Question: I'm working on some ML classification problem on jupyter notebook. consider following code
# Code (cell 1)
'''
# all imports goes here
w.filterwarnings('ignore')
# define scoring method
scoring = 'accuracy'
# Define models to train
names = ["Nearest Neighbors", "Gaussian Process",
"Decision Tree", "Random Forest", "Neural Net", "AdaBoost",
"Naive Bayes", "SVM Linear", "SVM RBF", "SVM Sigmoid"]
classifiers = [
KNeighborsClassifier(n_neighbors = 3),
GaussianProcessClassifier(1.0 * RBF(1.0)),
DecisionTreeClassifier(max_depth=5),
RandomForestClassifier(max_depth=5, n_estimators=10, max_features=1),
MLPClassifier(alpha=1),
AdaBoostClassifier(),
GaussianNB(),
SVC(kernel = 'linear'),
SVC(kernel = 'rbf'),
SVC(kernel = 'sigmoid')
]
models = zip(names, classifiers)
# evaluate each model in turn
results = []
names = []
for name, model in models:
kfold = model_selection.KFold(n_splits=10, random_state = seed)
cv_results = model_selection.cross_val_score(model, X_train, y_train, cv=kfold, scoring=scoring)
results.append(cv_results)
names.append(name)
msg = "%s: %f (%f)" % (name, cv_results.mean(), cv_results.std())
print(msg)
'''
This cell executes properly and prints all the models with accuracy as expected.
# Code (cell 2)
'''
for name, model in models:][1]][1]
model.fit(X_train, y_train)
predictions = model.predict(X_test)
print(name)
print(accuracy_score(y_test, predictions))
print(classification_report(y_test, predictions))
'''
But this cell is not printing anything. also there are no errors/warnings.

## Update
I Edited the code in cell and colab showing me error as
> Session/line number not unique in our database
<URL>
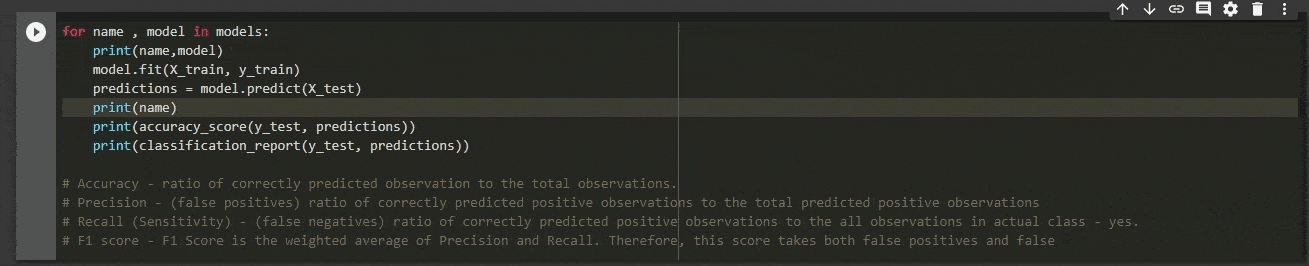
Answer: thanks to @knoop , I zipped the names, classifier in final cell and that solved my problem.
'''
models = zip(names, classifiers)
for name, model in models:
model.fit(X_train, y_train)
predictions = model.predict(X_test)
print(name)
print(accuracy_score(y_test, predictions))
print(classification_report(y_test, predictions))
'''